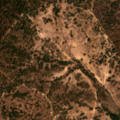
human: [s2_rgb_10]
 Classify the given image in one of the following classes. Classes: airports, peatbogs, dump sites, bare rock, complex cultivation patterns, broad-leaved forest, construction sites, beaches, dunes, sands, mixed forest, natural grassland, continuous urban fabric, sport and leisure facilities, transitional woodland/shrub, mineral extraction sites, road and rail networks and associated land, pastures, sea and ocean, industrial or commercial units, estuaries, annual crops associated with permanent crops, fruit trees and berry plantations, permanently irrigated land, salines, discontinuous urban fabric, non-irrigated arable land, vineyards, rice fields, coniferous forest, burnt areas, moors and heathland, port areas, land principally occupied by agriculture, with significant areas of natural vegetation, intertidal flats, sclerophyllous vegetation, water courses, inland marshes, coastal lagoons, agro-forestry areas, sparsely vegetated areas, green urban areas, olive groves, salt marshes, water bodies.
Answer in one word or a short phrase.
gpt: agro-forestry areas, broad-leaved forest, mixed forest